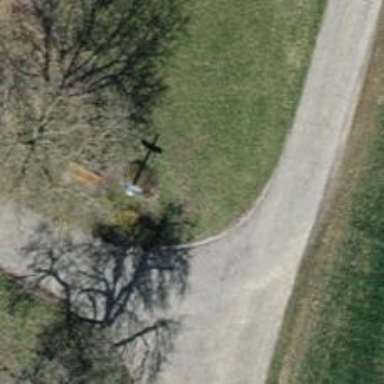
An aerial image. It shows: Historic wayside cross.